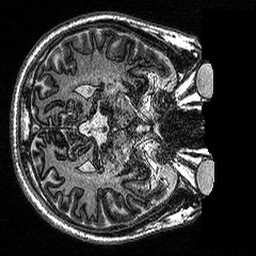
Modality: MP2RAGE
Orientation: axial
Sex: male
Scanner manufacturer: siemens
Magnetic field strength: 3 T
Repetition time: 5 s
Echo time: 0.00292 s